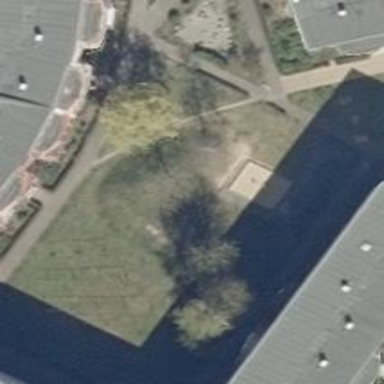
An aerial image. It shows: Springy playground.